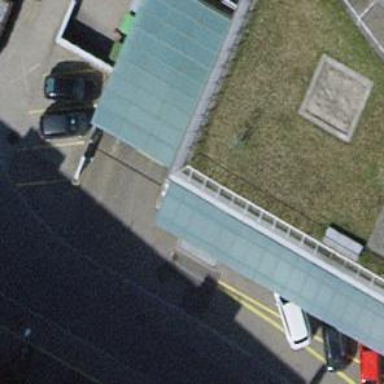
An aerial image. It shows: Parking entrance.